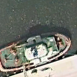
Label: Towing_vessel